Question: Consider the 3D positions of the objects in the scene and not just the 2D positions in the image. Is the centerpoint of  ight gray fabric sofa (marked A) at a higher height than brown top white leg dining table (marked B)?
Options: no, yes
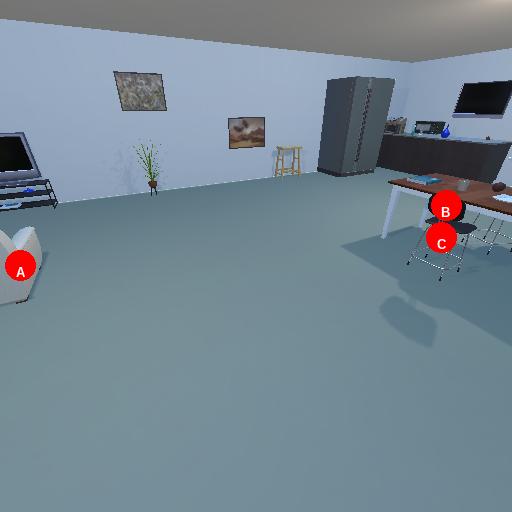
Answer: no